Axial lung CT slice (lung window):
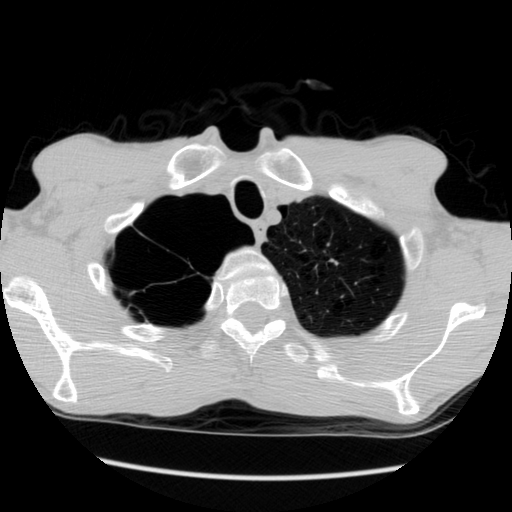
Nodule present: yes
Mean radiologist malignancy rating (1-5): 3